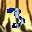
Label: 3